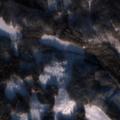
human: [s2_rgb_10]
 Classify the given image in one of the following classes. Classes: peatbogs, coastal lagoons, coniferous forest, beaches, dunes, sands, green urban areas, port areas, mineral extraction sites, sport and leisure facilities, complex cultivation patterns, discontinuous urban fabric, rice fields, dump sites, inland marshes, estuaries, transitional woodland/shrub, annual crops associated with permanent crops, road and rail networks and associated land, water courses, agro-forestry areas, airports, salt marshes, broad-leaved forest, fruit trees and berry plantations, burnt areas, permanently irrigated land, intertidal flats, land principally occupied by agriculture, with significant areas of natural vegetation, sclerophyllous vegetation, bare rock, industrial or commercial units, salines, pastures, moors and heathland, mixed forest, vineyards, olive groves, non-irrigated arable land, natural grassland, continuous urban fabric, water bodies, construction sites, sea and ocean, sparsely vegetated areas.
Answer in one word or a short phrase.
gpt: non-irrigated arable land, coniferous forest, mixed forest, transitional woodland/shrub, water bodies